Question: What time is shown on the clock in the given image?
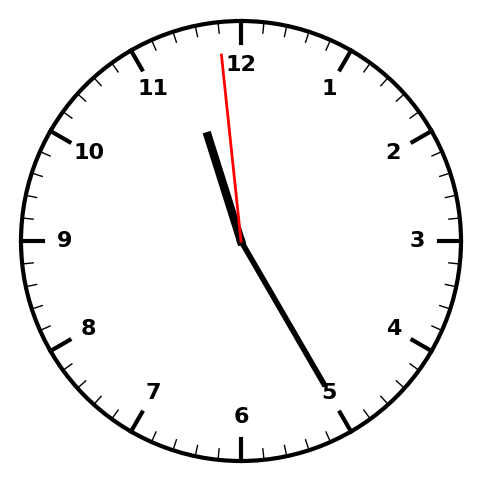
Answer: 11:24:59